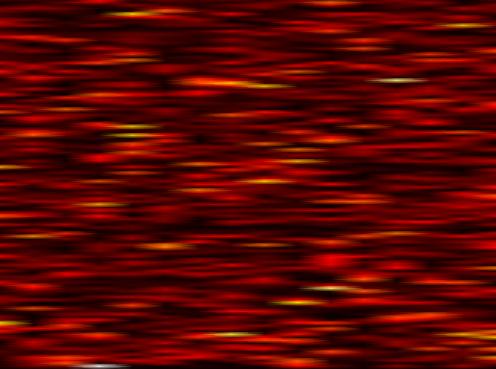
Label: OFDM